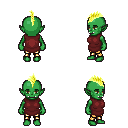
a pixel art fantasy rpg character, female body template, orc, green skin, maroon tunic, gold greaves, gold mohawk hairstyle, four views (front, back, left, right), 2x2 character sprite sheet, small pixel art, hard edges, no anti-aliasing